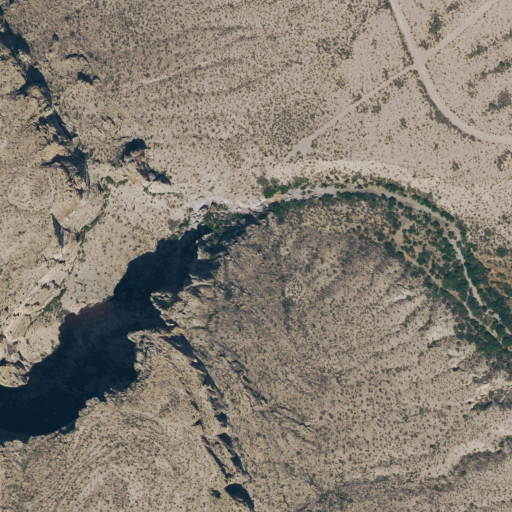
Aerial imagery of valley in Texas named Lower Rotten Draw containing only shrub